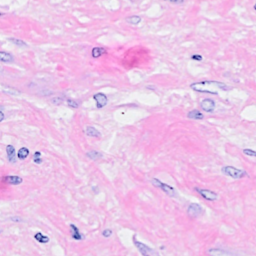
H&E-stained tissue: Breast